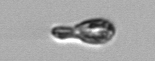
Label: Euglena